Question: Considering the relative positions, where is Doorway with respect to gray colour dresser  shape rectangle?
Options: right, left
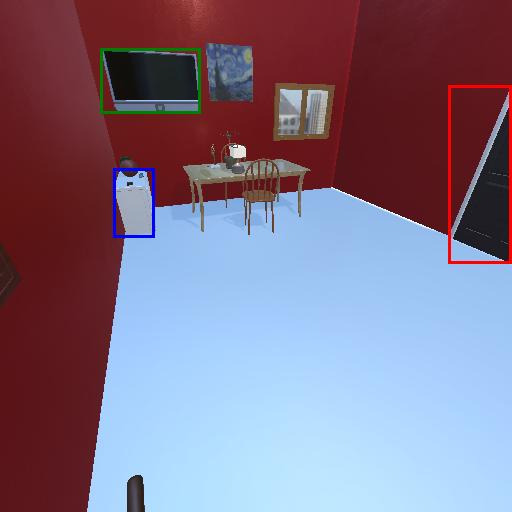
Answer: right